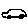
Label: car